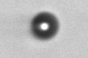
Label: bead